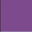
Piece: xx